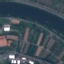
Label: River